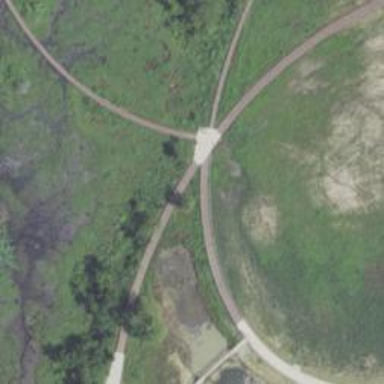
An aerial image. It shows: Cycleway.